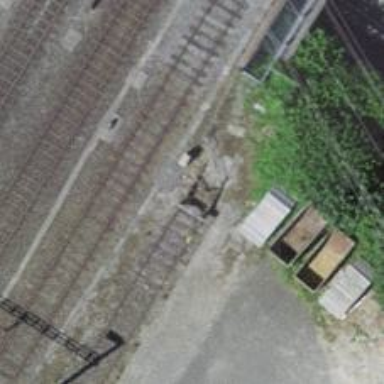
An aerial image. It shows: Railway buffer stop.